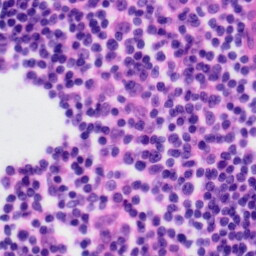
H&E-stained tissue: Tonsil